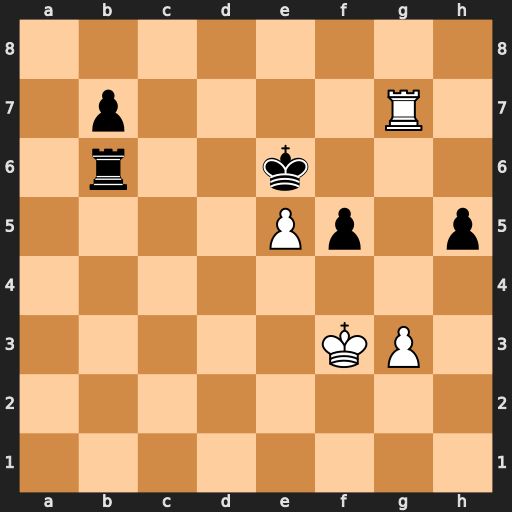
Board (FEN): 8/1p4R1/1r2k3/4Pp1p/8/5KP1/8/8
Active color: w
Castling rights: -
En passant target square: -
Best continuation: Rg6+ Kxe5 Rxb6